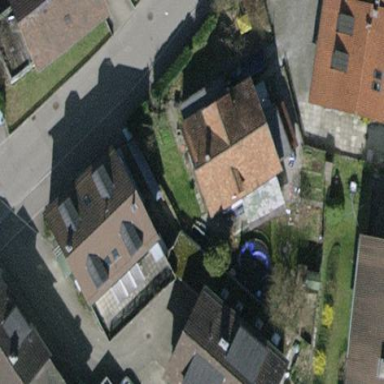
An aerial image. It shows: Detached building with gabled roof made of roof tiles.